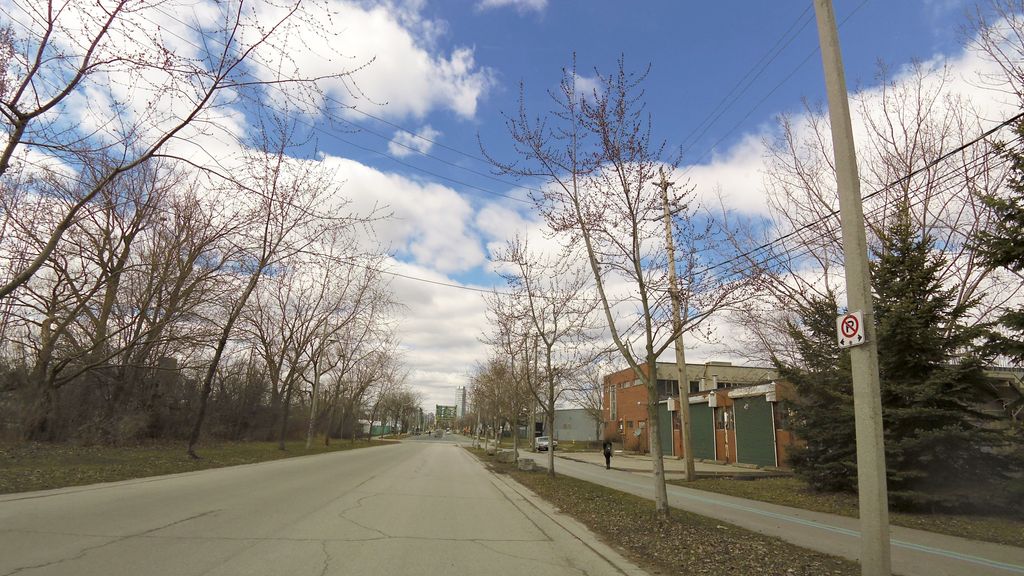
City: toronto